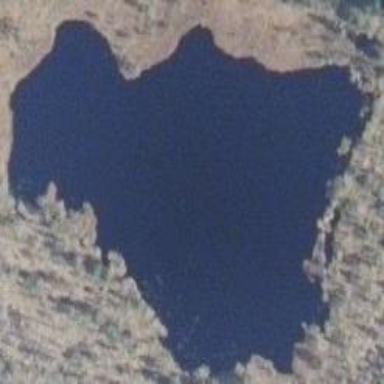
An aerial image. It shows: Serene lake surrounded by nature.